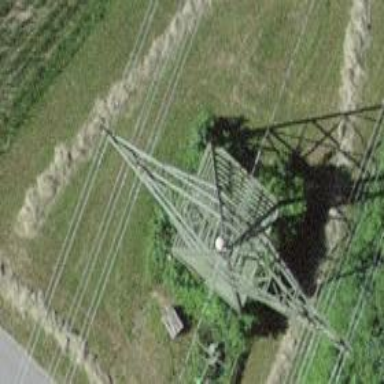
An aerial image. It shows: Power tower.